This time-frequency spectrogram was computed from a rotor test-rig vibration snapshot; brighter regions carry more energy. What is the most likely rotor condition (normal, misalignment, unbalance, looseness)?
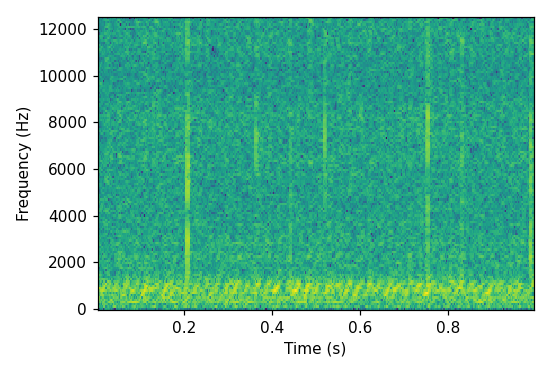
Answer: unbalance